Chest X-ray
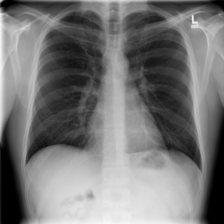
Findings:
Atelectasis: negative
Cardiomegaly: negative
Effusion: negative
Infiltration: negative
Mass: negative
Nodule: negative
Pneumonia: negative
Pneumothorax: negative
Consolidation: negative
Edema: negative
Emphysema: negative
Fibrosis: negative
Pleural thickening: negative
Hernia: negative